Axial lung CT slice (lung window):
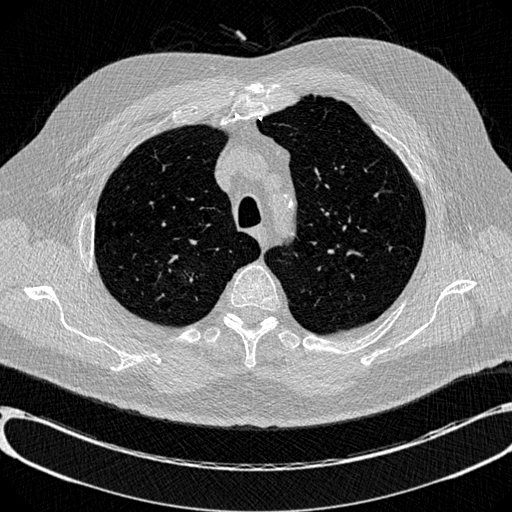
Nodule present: no